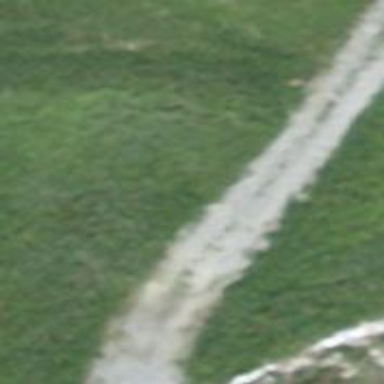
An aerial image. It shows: Track road with grade4 tracktype.